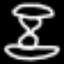
Label: hourglass